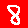
Digit: 8